Interaction volume radius: 5 \u00c5
Interaction volume height: 25 \u00c5
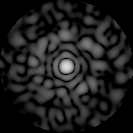
Disorder parameter: 0.885